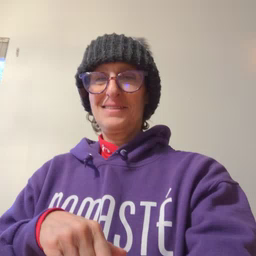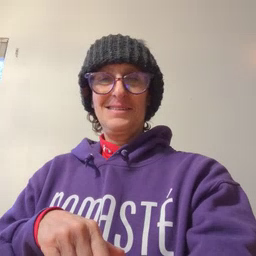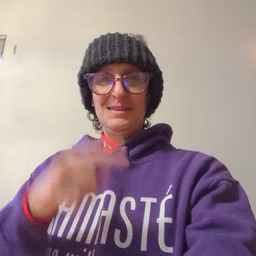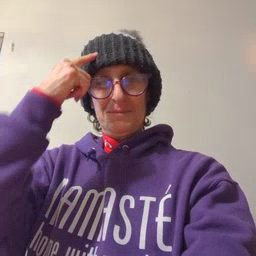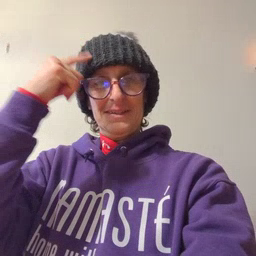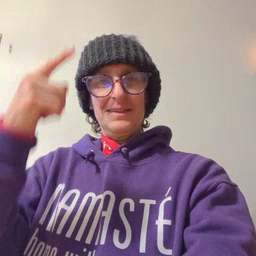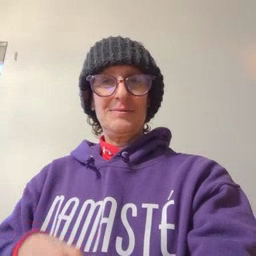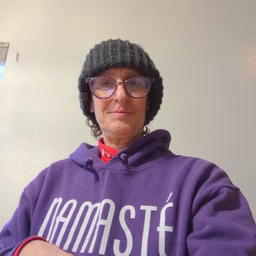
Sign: penny